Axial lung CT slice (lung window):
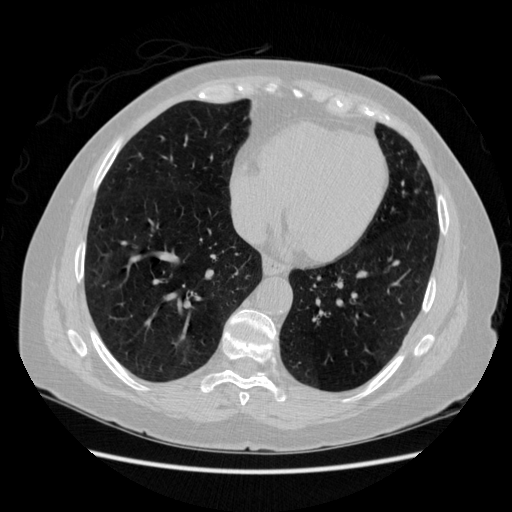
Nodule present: no